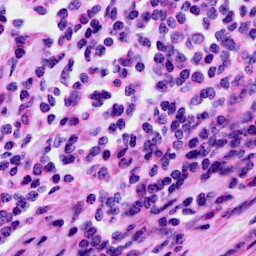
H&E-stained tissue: Cervix